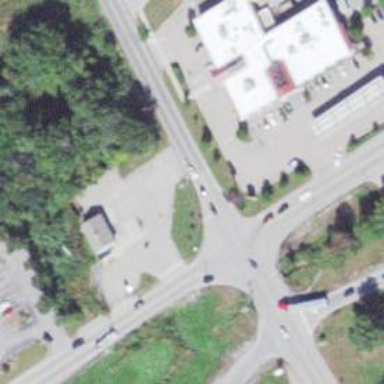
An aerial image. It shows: Road with stop sign.